Question: I'm starting to experiment with <URL>, the static resources like scripts and styles are returning 404s.
Here is the list of commands I've run:
1. yo webapp
2. grunt build
3. grunt server
The result in the browser looks like basic HTML with no styles and requests for static resources are returning 404:

The "bower_components" directory is missing. Should it be generated automatically when I build the application? the '.bowerrc' file seems to be the place that references this directory, but I am wondering if I should create it manually or not. I am new to bower, so what's the recommended way to go about this?
All this is running on Windows. Any help is appreciated.
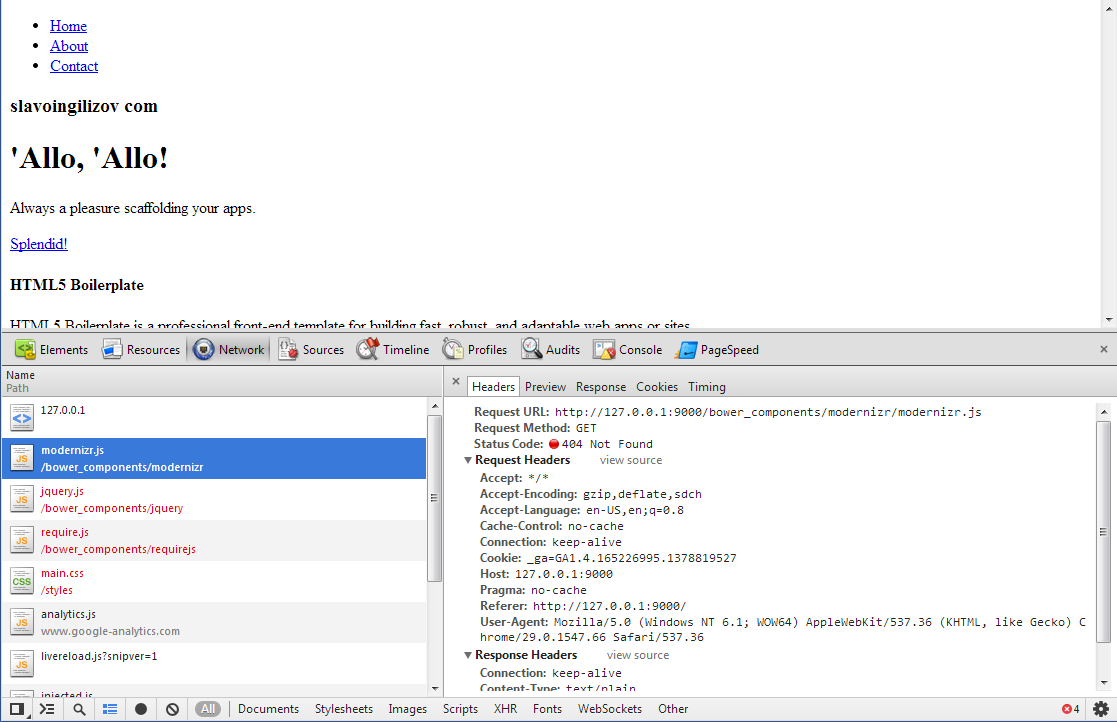
Answer: During a successful Yeoman scaffold (during the 'yo webapp' process), 'bower install' will be run to install all of the dependencies listed in 'bower.json'. It's likely something went wrong during the scaffolding process, aborting it before 'bower install' could be wrong.
Try running 'bower install' from the root directory of your project (where 'bower.json' exists), and see if it creates that 'app/bower_components' directory.